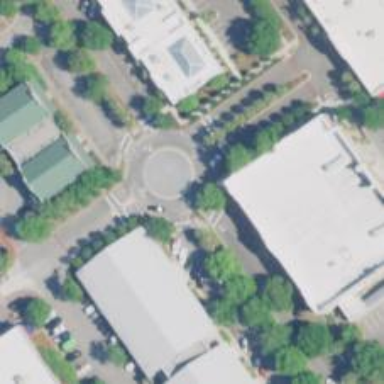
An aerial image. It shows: Roundabout on service road.